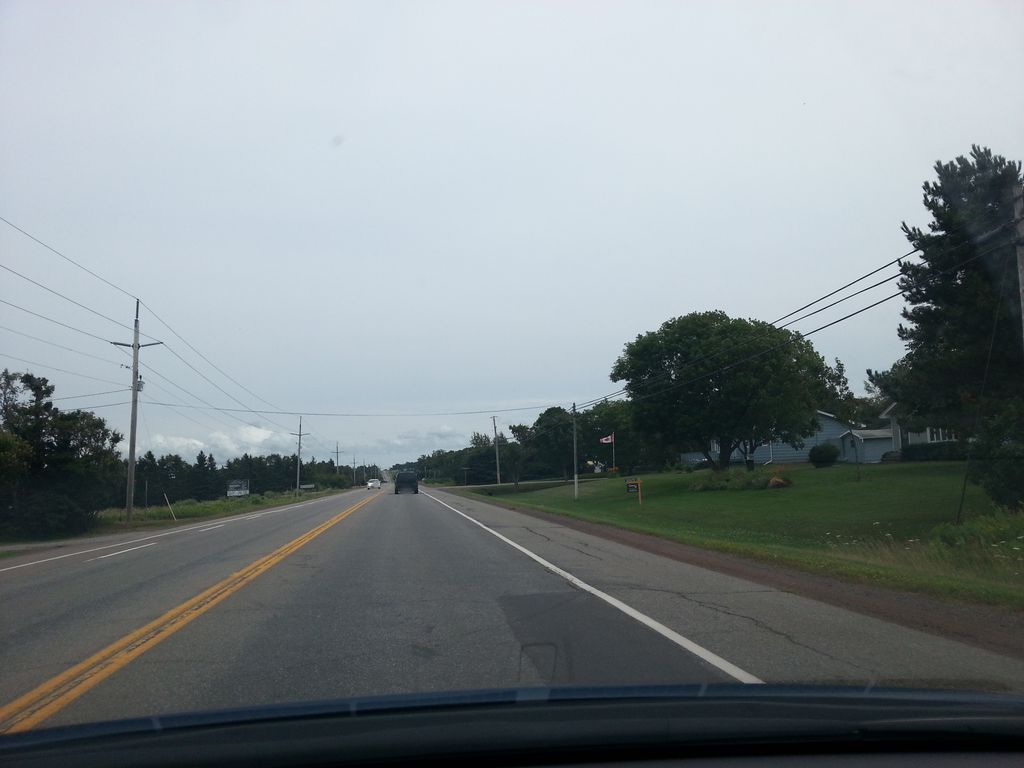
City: charlottetown